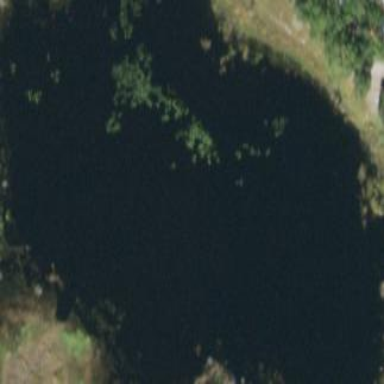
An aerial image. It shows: Beautiful lake surrounded by nature.